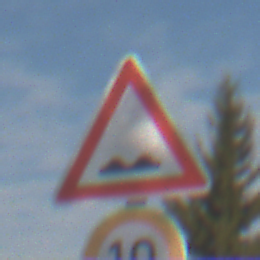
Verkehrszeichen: UnebeneFahrbahn
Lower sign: Geschwindigkeit10
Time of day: Midday
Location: Outdoor (Suburban)
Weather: PartlyCloudy
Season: NotSpecified
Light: Natural